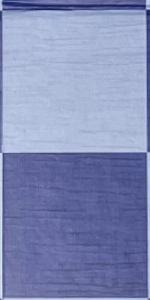
Label: Empty